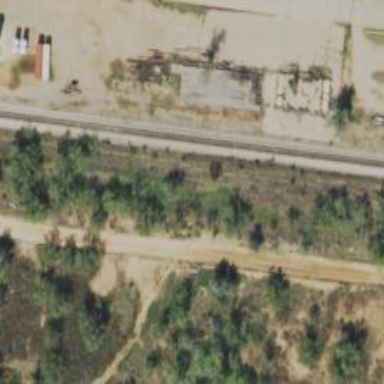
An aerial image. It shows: Railway track.